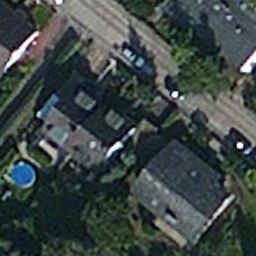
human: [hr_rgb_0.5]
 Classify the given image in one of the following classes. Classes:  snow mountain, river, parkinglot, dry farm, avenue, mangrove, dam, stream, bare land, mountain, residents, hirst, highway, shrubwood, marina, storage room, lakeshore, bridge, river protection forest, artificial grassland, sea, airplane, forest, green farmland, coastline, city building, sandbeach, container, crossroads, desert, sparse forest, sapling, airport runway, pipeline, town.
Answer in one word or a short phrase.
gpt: residents